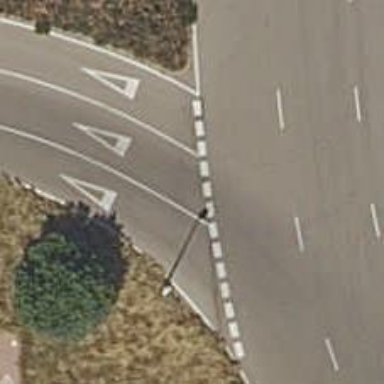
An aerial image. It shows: Road with "give way" sign.